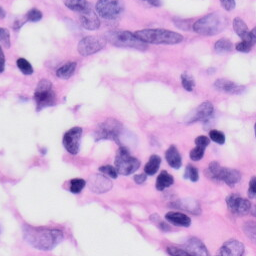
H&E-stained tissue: Skin